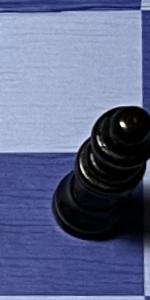
Label: Queen_Black